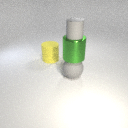
large gray rubber sphere below large green metal cylinder